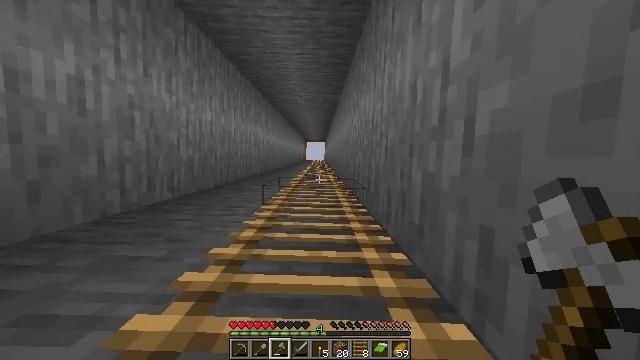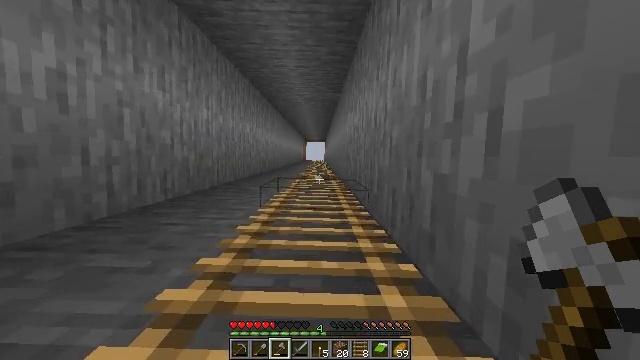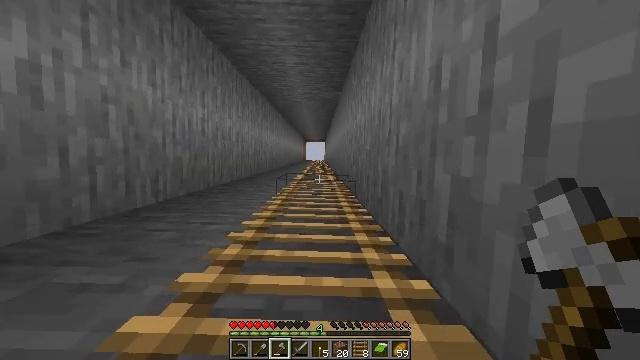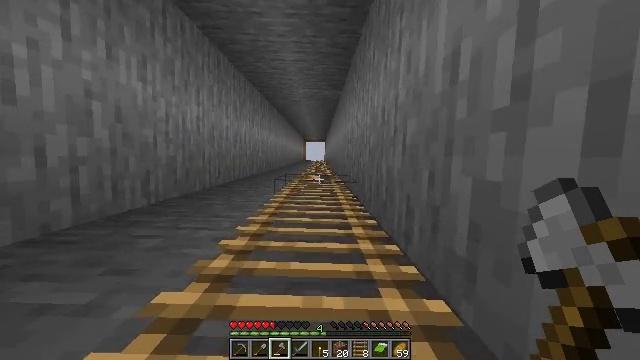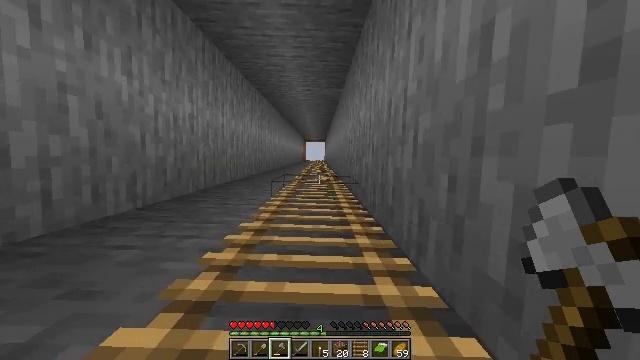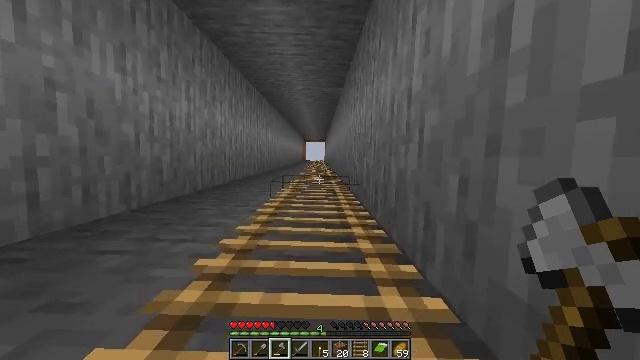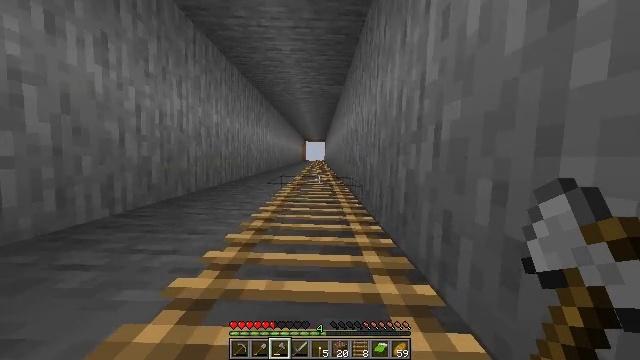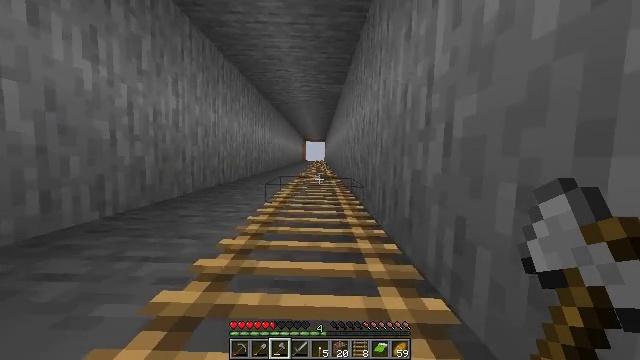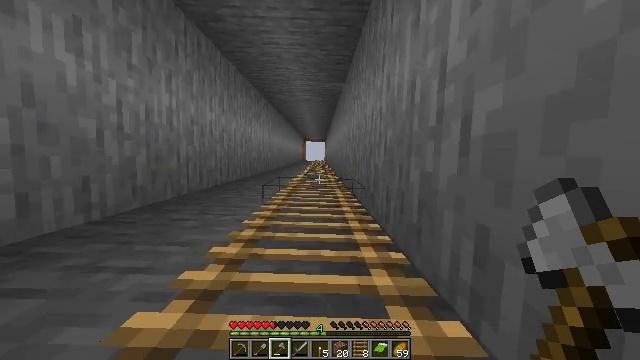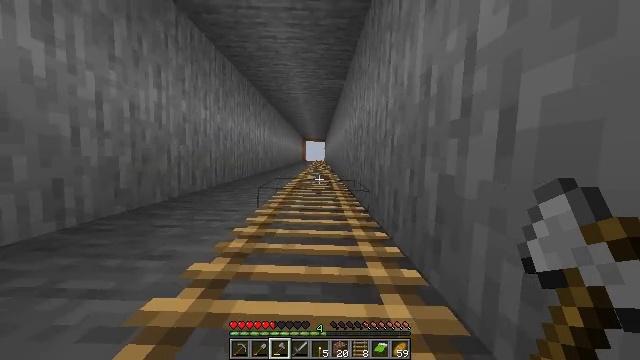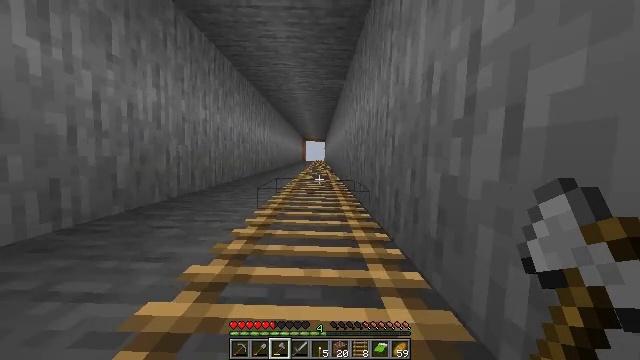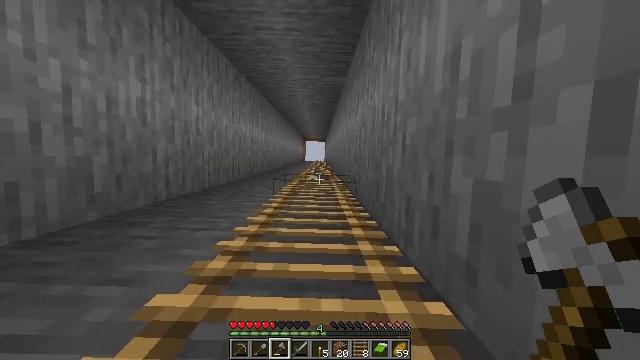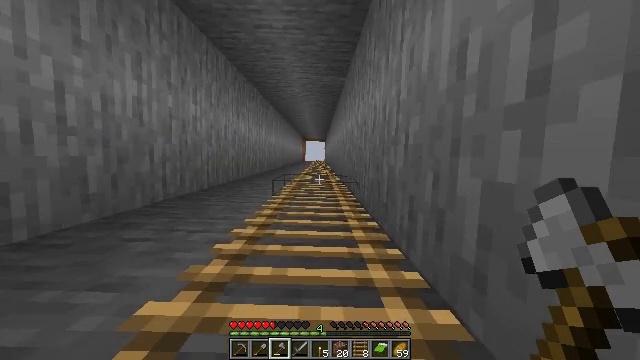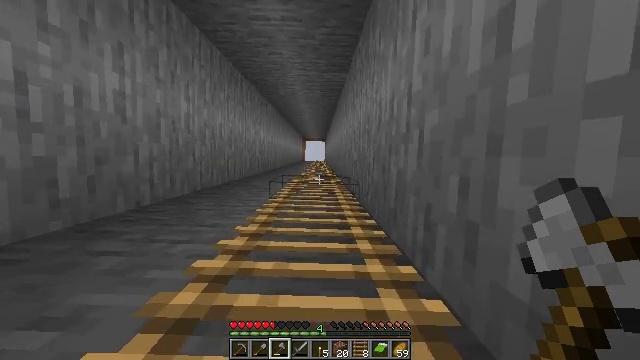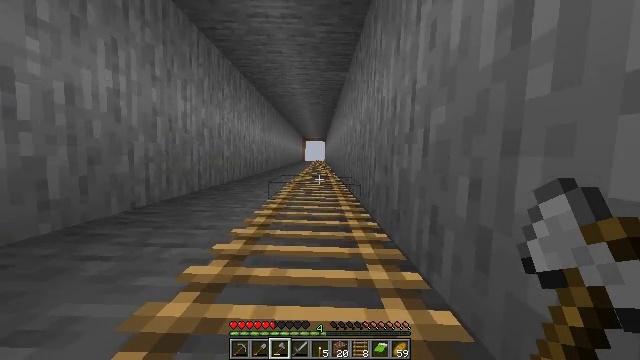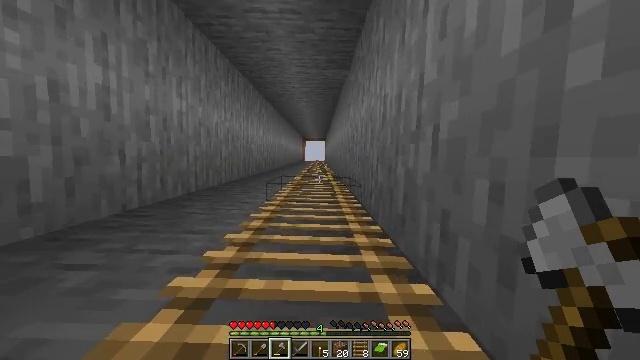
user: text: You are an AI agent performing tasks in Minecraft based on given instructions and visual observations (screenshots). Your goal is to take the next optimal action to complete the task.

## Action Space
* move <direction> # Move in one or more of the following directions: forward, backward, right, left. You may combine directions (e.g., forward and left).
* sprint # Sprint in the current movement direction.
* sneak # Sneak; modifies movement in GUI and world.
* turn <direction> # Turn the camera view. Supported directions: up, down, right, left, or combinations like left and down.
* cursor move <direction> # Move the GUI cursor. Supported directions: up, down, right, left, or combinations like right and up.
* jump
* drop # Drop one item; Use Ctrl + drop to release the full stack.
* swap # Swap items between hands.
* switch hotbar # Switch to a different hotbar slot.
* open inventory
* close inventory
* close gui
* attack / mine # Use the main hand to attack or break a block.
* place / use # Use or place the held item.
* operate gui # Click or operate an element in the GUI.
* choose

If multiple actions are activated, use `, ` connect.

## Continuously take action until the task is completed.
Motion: motion action
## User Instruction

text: Remove a ladder from the inventory.
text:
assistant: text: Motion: move forward, jump
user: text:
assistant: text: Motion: move forward, jump
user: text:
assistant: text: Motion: move forward, jump
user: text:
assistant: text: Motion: move forward, jump
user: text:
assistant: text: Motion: move forward, jump
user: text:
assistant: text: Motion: move forward, jump
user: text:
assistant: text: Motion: move forward, jump
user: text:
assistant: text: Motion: move forward, jump
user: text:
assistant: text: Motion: move forward, jump
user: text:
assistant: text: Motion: move forward, jump
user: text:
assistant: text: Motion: move forward, jump
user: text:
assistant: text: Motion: move forward, jump
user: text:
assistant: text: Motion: move forward, jump
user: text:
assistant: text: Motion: move forward, jump
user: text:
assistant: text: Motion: move forward, jump
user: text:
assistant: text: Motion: move forward, jump
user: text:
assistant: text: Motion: move forward, jump
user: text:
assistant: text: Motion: move forward, jump
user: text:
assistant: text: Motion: move forward, jump
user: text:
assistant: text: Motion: move forward, jump
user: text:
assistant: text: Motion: move forward, jump
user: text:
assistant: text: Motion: move forward, jump
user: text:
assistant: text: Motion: move forward, jump
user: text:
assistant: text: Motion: move forward, jump
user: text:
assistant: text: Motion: move forward, jump
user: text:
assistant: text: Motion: move forward, jump
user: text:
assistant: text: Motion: move forward, jump
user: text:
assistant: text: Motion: move forward, jump
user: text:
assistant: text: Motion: move forward, jump
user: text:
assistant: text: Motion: move forward, jump